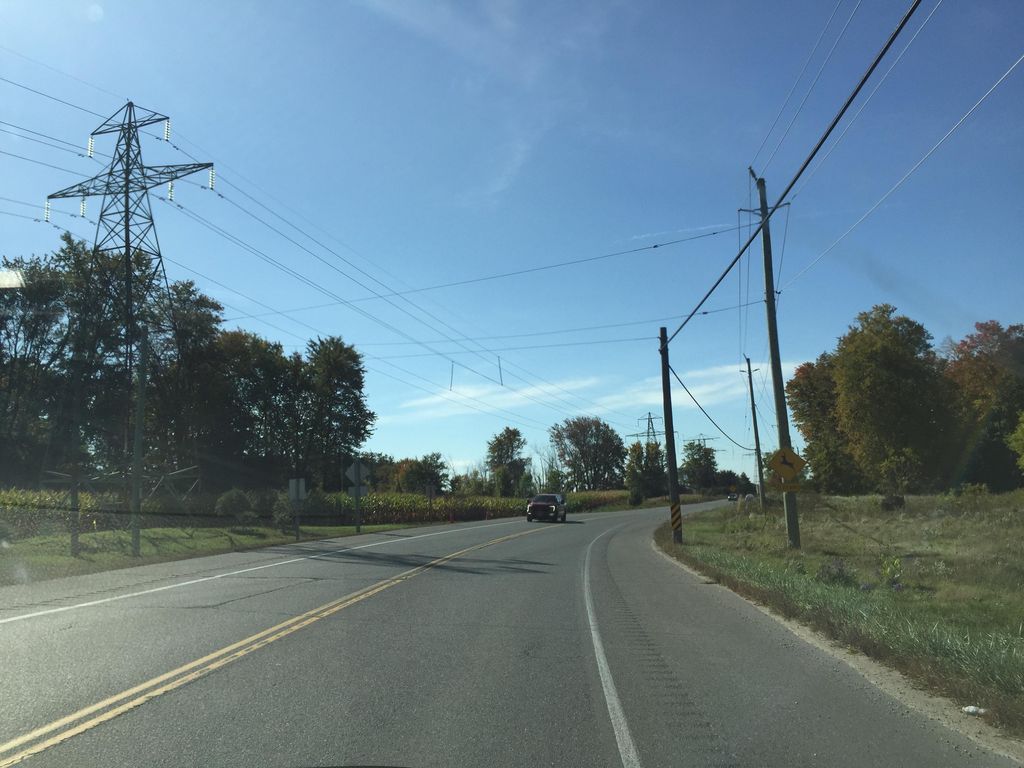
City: kitchener-waterloo